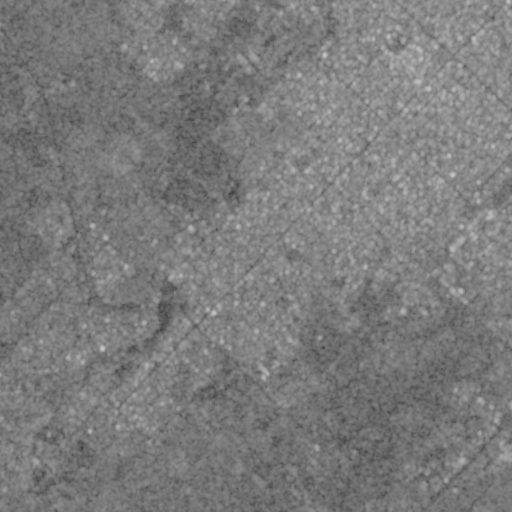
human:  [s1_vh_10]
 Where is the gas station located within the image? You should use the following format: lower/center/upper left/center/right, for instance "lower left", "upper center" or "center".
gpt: The gas station is located in the upper right of the image.
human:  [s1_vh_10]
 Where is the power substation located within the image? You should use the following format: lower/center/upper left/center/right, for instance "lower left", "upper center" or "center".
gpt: The power substation is located in the upper center of the image.
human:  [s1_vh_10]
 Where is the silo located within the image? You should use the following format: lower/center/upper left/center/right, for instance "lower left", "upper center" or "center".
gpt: The silo is located in the lower right of the image.
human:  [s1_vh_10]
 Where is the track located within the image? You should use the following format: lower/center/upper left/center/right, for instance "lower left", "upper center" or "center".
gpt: The track is located in the lower left of the image.
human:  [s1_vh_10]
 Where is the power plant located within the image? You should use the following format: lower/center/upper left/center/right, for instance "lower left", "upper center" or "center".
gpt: There is no power plant in the image.

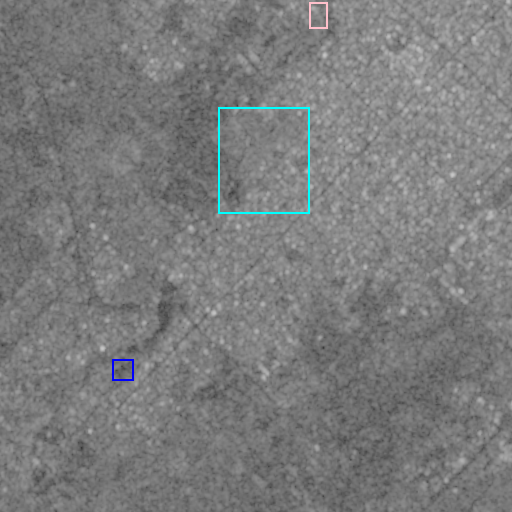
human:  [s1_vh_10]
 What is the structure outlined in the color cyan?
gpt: The structure outlined in cyan is a park.
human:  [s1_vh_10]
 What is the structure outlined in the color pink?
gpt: The structure outlined in pink is a power substation.
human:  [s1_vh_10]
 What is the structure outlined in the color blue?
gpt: The structure outlined in blue is a track.
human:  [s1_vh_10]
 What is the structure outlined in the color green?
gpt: There is no green outline.